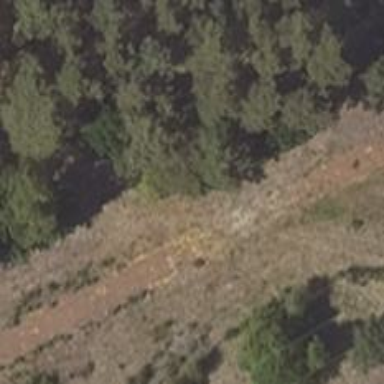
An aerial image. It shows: Abandoned railway yard is depicted.